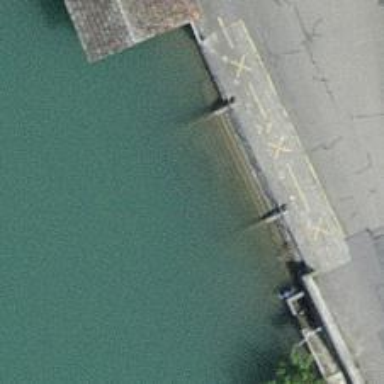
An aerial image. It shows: Slipway on leisure land.